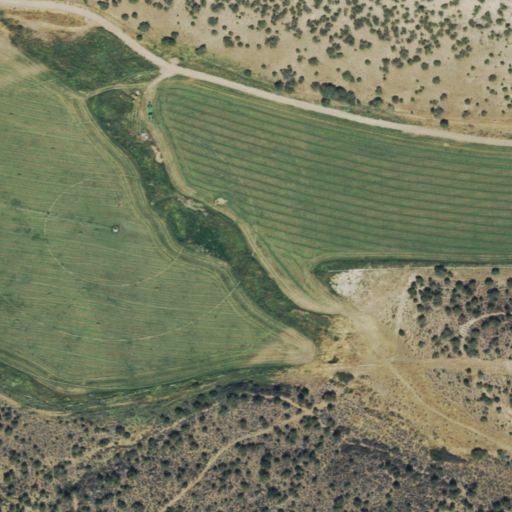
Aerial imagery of valley in Colorado named Trail Gulch containing cultivated crops, shrub, evergreen forest, open development, and pasture